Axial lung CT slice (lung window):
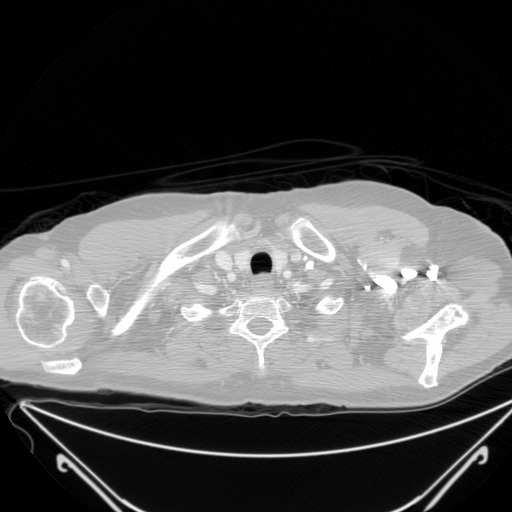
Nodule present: no